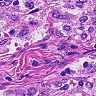
Metastatic tissue present: no